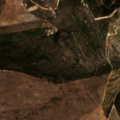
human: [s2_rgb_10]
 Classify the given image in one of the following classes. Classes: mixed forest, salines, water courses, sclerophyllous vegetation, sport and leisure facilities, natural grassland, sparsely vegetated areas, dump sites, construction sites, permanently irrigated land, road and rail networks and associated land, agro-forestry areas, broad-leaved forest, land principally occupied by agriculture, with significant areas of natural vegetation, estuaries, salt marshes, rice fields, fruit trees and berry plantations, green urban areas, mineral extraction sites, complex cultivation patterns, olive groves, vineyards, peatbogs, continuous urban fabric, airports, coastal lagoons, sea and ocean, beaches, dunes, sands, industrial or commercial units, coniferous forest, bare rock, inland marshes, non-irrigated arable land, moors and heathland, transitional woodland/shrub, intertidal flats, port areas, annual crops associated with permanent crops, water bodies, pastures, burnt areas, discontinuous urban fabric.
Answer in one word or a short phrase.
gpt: non-irrigated arable land, broad-leaved forest, transitional woodland/shrub